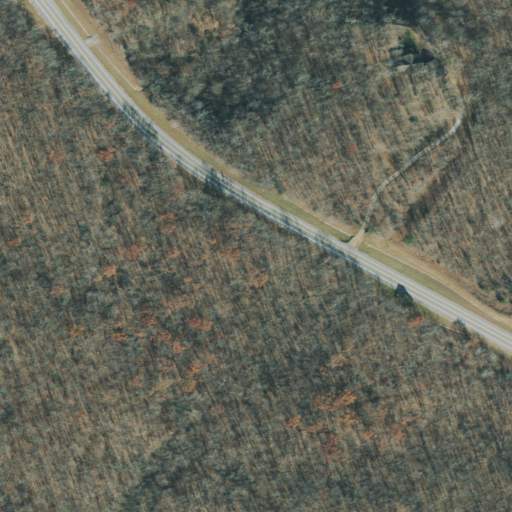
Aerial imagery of gap in Tennessee named Windtrace Gap containing deciduous forest, low intensity development, open development, and medium intensity development